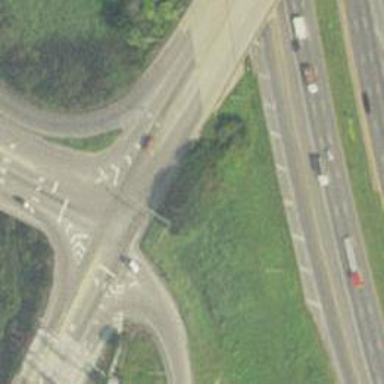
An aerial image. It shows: Primary highway.